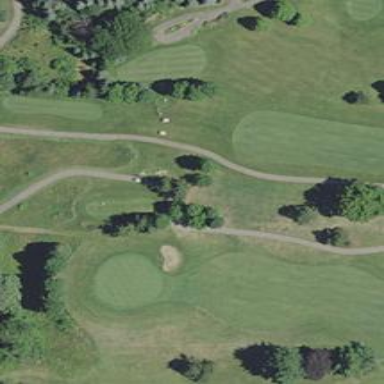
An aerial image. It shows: Path for golf carts.